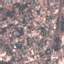
Label: Residential